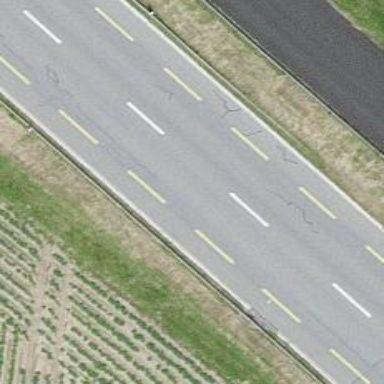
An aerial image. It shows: Primary highway with dedicated cycle lane on both sides.